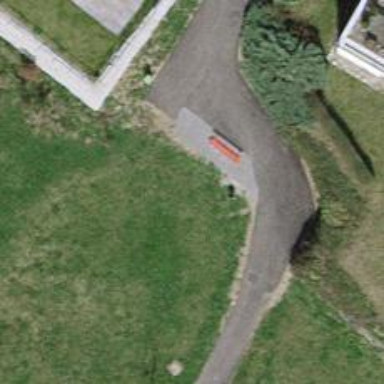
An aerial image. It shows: Bench for seating.